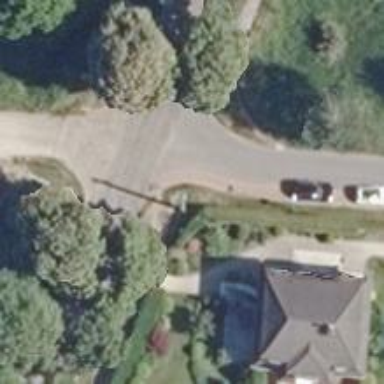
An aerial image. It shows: Residential road.